Question: Here is my 'nginx.conf'
'''
user nginx;
worker_processes auto;
error_log /var/log/nginx/error.log notice;
pid /var/run/nginx.pid;
events {
worker_connections 1024;
}
http {
include /etc/nginx/mime.types;
default_type application/octet-stream;
log_format main '$remote_addr - $remote_user [$time_local] "$request" '
'$status $body_bytes_sent "$http_referer" '
'"$http_user_agent" "$http_x_forwarded_for"';
access_log /var/log/nginx/access.log main;
sendfile on;
#tcp_nopush on;
keepalive_timeout 65;
#gzip on;
include /etc/nginx/conf.d/*.conf;
server {
listen 80;
server_name 0.0.0.0;
location = /favicon.ico { access_log off; log_not_found off; }
location /static/ {
root /myproject;
}
location / {
proxy_set_header Host $http_host;
proxy_set_header X-Real-IP $remote_addr;
proxy_set_header X-Forwarded-For $proxy_add_x_forwarded_for;
proxy_set_header X-Forwarded-Proto $scheme;
proxy_pass http://unix:/root/myproject/myproject.sock;
}
}
}
'''
And my project have this structure:

This is my 'gunicorn.service' file
'''
[Unit]
Description=gunicorn daemon
Requires=gunicorn.socket
After=network.target
[Service]
User=root
Group=nginx
WorkingDirectory=/root/myproject/myproject
ExecStart=/root/myproject/myprojectenv/bin/gunicorn --access-logfile - --workers 3 --bind unix:/run/gunicorn.sock myproject.wsgi:application
[Install]
WantedBy=multi-user.target
'''
'error.log'
'''
2022/04/13 12:45:30 [crit] 20474#20474: *8 connect() to unix:/root/myproject/myproject.sock failed (2: No such file or directory) while connecting to upstream, client: 10.81.234.10, server: 0.0.0.0, request: "GET / HTTP/1.1", upstream: "http://unix:/root/myproject/myproject.sock:/", host: "10.10.89.8"
'''
My gunicorn service is working properly and 'nginx.conf' is also working properly with no errors.
All permissions have been granted to myproject directory
Still I am getting a error.
Please let me know if any additional information needed
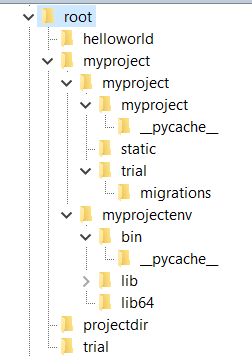
Answer: The issue is you are creating the Socket file in different location and pointing the nginx to different location. Your socket file is created at
'/run/gunicorn.sock' as you can see from this command
'''
ExecStart=/root/myproject/myprojectenv/bin/gunicorn --access-logfile - --workers 3 --bind unix:/run/gunicorn.sock myproject.wsgi:application
'''
and referring to it in different location('/root/myproject/myproject.sock') in nginx configuration as you can
see here
'''
proxy_pass http://unix:/root/myproject/myproject.sock;
'''
You can solve this in 2 ways
1. by changing gunicorn conf from
'''
ExecStart=/root/myproject/myprojectenv/bin/gunicorn --access-logfile - --workers 3 --bind unix:/run/gunicorn.sock myproject.wsgi:application
'''
to
'''
ExecStart=/root/myproject/myprojectenv/bin/gunicorn --access-logfile - --workers 3 --bind unix:/root/myproject/myproject.sock myproject.wsgi:application
'''
1. By changing nginx conf from
'''
proxy_pass http://unix:/root/myproject/myproject.sock;
'''
to
'''
proxy_pass http://unix:/run/gunicorn.sock;
'''
I recommend using the first approach
Restart both gunicorn and nginx after these changes